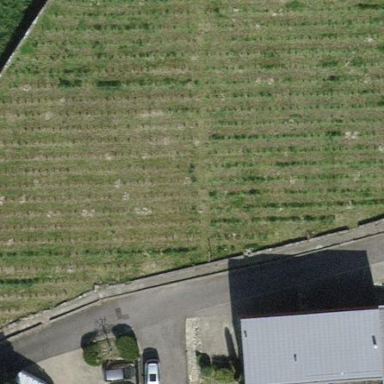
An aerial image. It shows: Vineyard growing grapes.